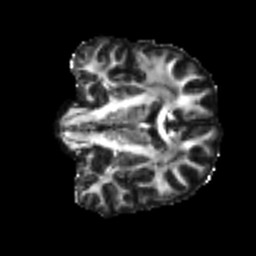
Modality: FA
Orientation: coronal
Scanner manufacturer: siemens
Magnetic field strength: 3 T
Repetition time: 4 s
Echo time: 0.0594 s